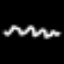
Label: squiggle